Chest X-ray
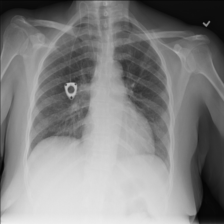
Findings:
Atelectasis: negative
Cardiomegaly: negative
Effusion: negative
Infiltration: negative
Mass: negative
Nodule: positive
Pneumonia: negative
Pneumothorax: negative
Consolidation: negative
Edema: negative
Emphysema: negative
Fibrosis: negative
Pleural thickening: negative
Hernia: negative